二年级 · 度量几何学
如图, 每两棵树之间的距离是 8 米, 淘气从第 1 棵树走到第 6 棵树, 共走了（）米。

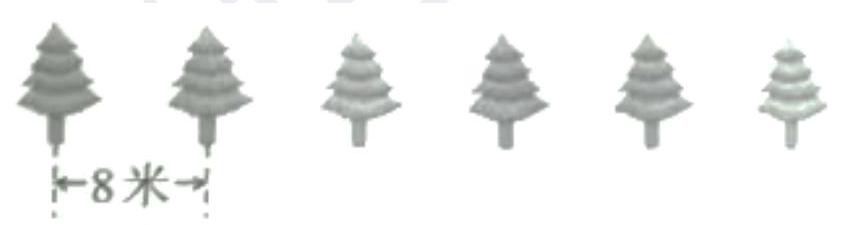
答案: 40